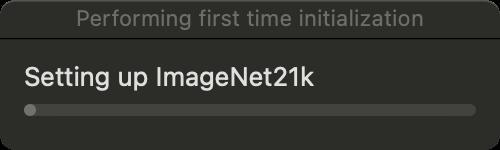
Accessibility tree:
{"name": "Performing_first_time_initialization", "role": "AXWindow", "description": null, "role_description": "floating window", "value": null, "position": "739.00;268.00", "size": "250;75", "children": [{"name": null, "role": "AXGroup", "description": null, "role_description": "group", "value": null, "position": "0.00;0.00", "size": "250;75", "children": [{"name": null, "role": "AXProgressIndicator", "description": "Setting up ImageNet21k", "role_description": "progress indicator", "value": 0.0, "position": "12.00;30.00", "size": "226;34", "children": []}]}, {"name": null, "role": "AXStaticText", "description": null, "role_description": "text", "value": "Performing first time initialization", "position": "36.00;2.00", "size": "178;14", "children": []}]}